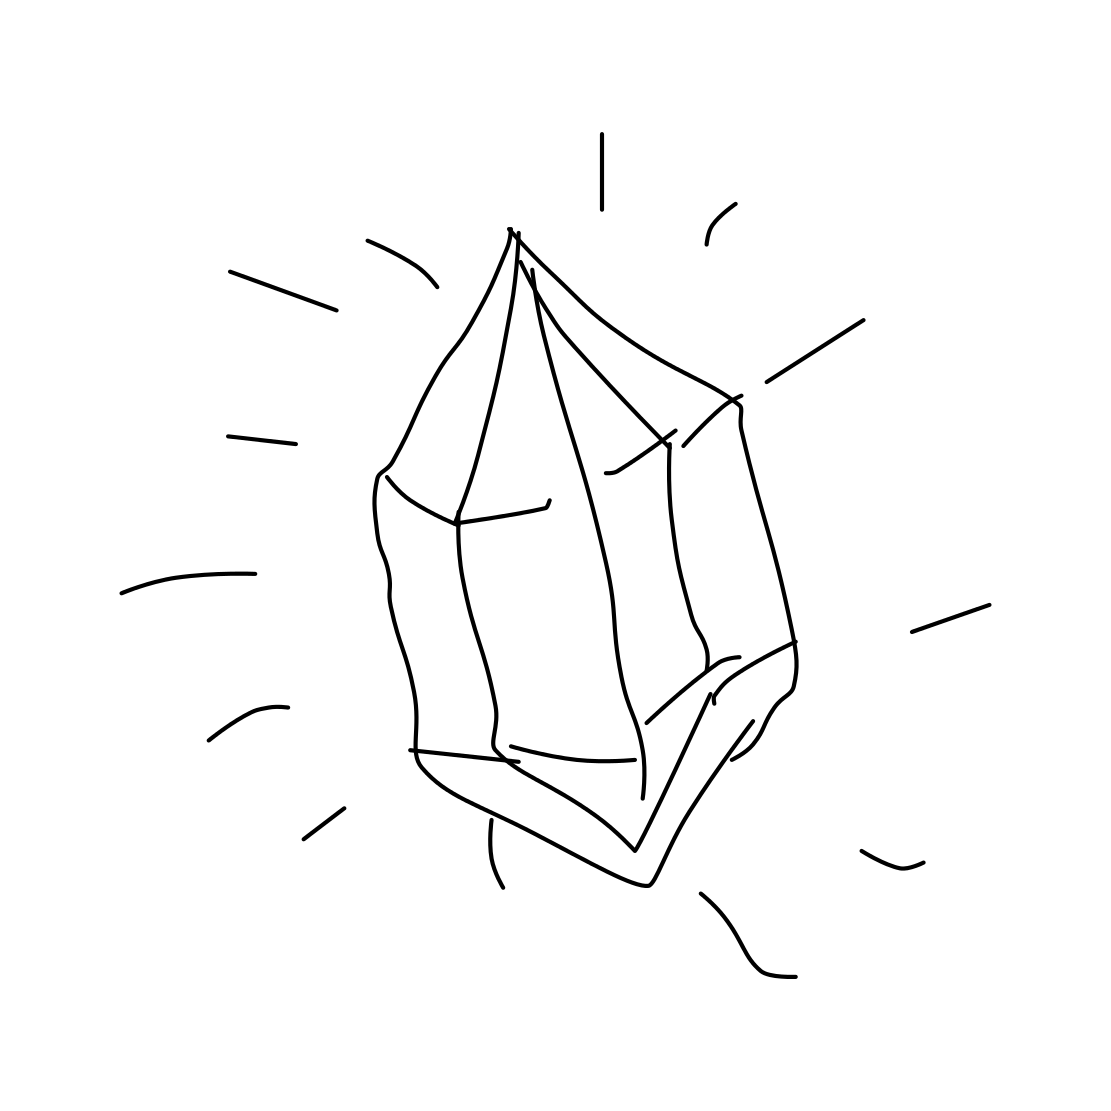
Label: diamond